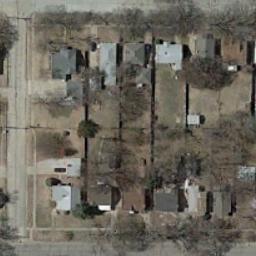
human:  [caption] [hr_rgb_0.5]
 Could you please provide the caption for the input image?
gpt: The medium residential is on the bare land next to the road and trees .

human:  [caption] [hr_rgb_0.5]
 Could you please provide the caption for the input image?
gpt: There are many buildings in medium residential area .

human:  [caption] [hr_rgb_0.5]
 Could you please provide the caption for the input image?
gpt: The houses in the mid-sized residential area are all red .

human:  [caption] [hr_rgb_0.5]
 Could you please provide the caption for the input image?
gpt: The dense medium residential area with some neatly arranged houses is surrounded by roads .

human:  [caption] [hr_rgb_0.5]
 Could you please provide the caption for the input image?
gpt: There are some buildings and brown trees on the medium residential area .